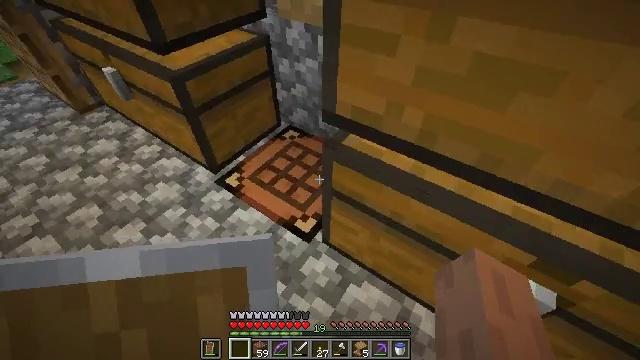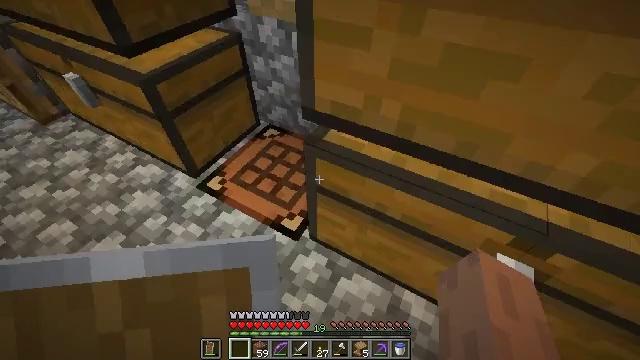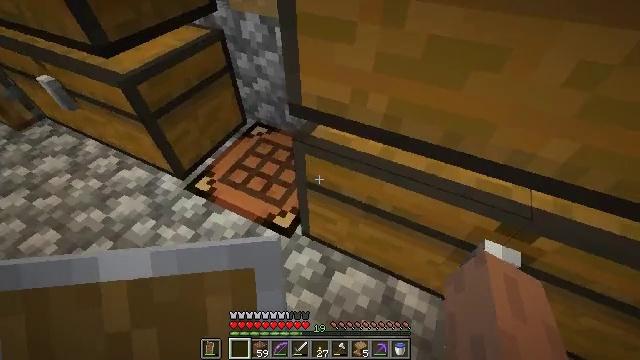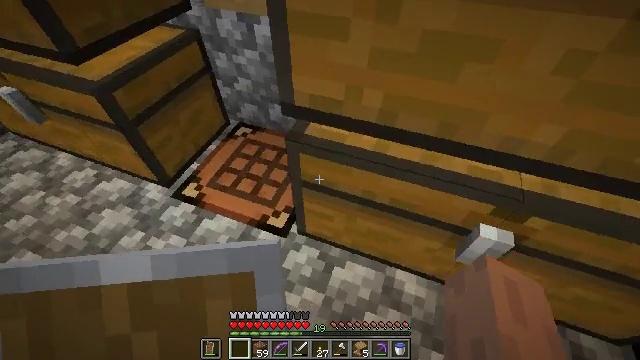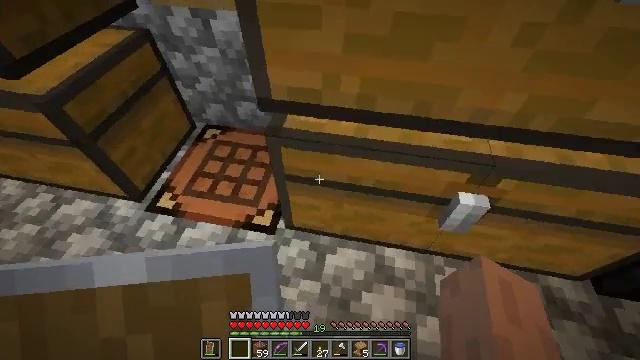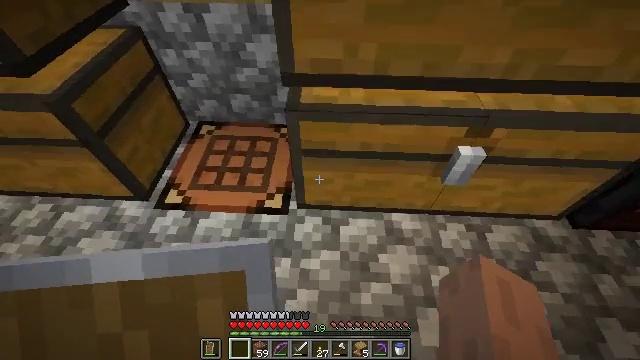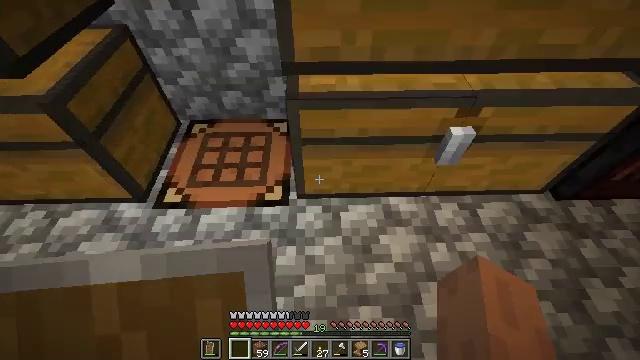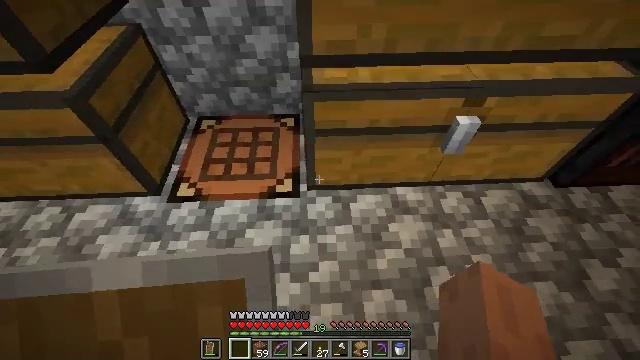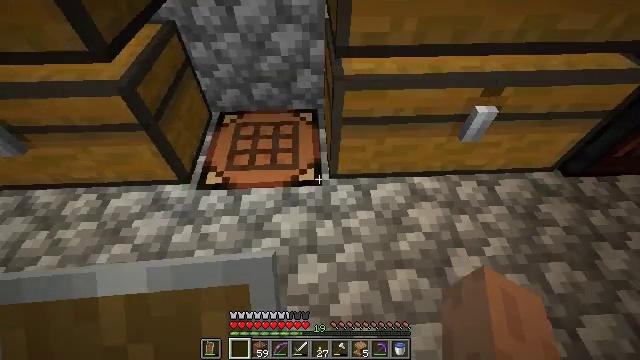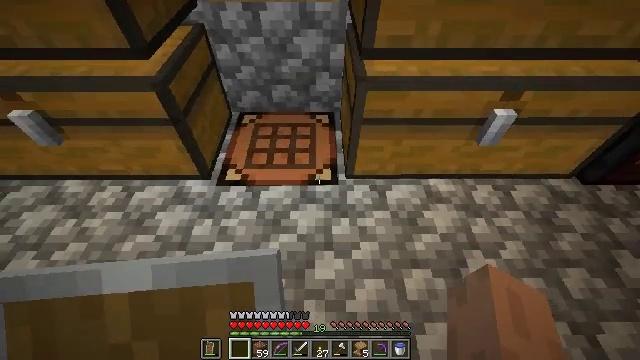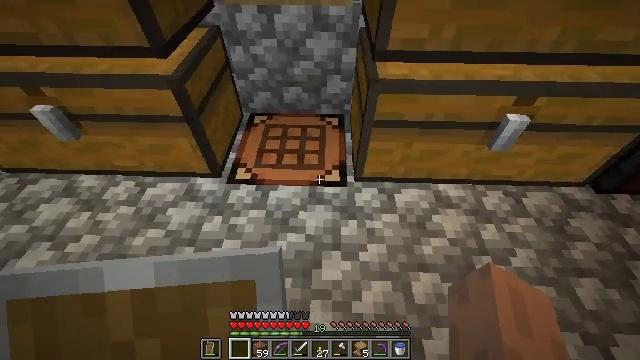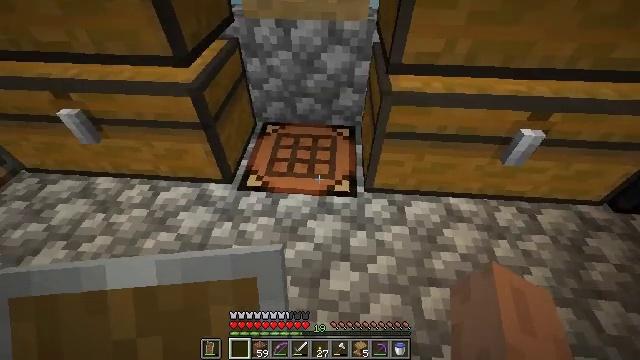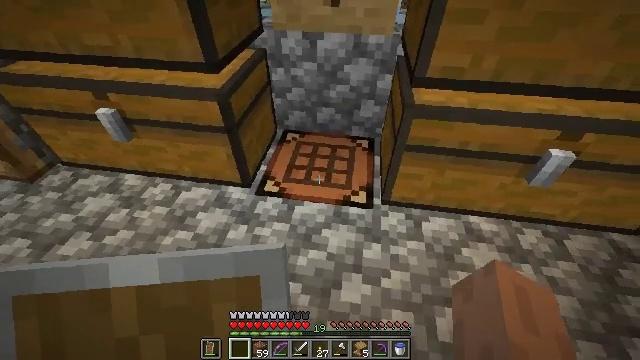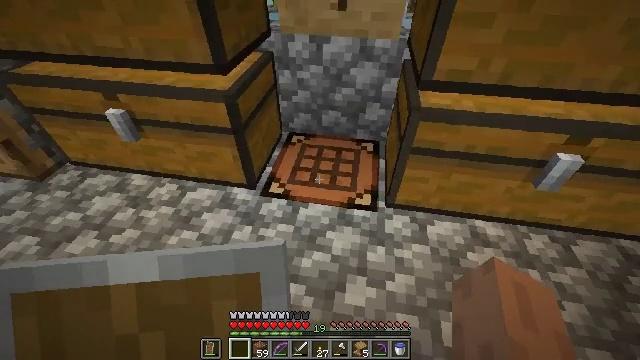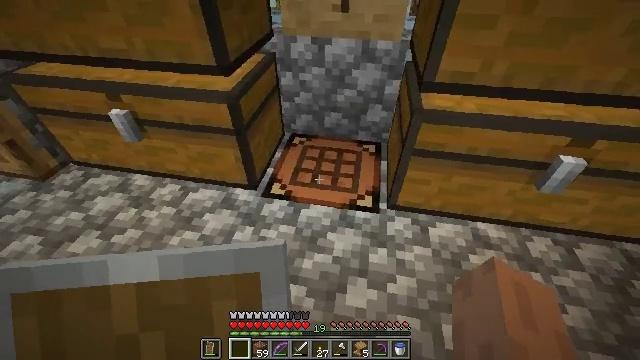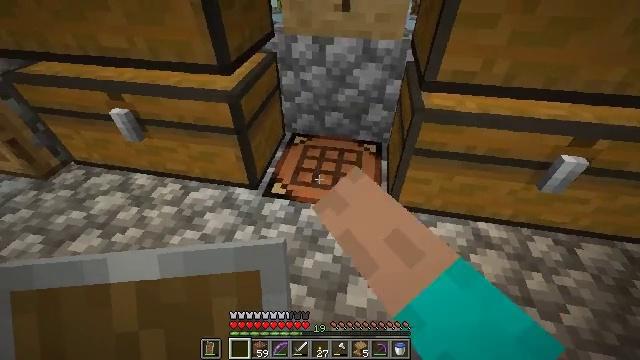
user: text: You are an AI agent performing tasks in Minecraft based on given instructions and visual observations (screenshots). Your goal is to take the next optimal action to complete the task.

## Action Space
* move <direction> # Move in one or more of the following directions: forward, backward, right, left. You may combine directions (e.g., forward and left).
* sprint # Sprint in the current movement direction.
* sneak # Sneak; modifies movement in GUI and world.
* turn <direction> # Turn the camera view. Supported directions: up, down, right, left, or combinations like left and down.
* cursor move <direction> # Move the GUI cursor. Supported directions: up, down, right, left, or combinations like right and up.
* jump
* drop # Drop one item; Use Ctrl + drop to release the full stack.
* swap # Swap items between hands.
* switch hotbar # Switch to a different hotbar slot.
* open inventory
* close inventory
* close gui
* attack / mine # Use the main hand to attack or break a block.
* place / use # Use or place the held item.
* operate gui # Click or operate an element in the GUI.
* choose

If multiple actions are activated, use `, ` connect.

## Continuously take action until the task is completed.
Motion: motion action
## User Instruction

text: Combine oak planks and sticks to craft an oak sign.
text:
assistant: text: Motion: turn right
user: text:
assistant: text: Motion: turn right
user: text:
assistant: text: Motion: move left, turn right and down
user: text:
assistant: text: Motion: move back and move left, turn right and down
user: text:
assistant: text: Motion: move back and move left, turn right
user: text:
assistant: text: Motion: move back and move left, turn right
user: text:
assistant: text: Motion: move back and move left, turn right
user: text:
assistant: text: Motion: no_op
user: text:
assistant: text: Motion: turn left and up
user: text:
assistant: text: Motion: turn left
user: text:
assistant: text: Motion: turn left and up
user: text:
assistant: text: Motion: turn left and up
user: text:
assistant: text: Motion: turn left
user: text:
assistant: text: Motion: use / place
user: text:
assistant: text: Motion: use / place
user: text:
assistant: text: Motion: use / place
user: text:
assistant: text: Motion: no_op
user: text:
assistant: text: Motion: no_op
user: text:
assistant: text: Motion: no_op
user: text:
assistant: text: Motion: no_op
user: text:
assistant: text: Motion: no_op
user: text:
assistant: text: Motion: no_op
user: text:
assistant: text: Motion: no_op
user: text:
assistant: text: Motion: no_op
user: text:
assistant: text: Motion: turn left and up
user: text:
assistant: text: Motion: turn left
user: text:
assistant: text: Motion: no_op
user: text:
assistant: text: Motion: no_op
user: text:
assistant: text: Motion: no_op
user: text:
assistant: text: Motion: no_op